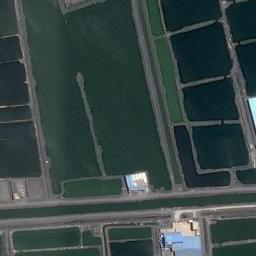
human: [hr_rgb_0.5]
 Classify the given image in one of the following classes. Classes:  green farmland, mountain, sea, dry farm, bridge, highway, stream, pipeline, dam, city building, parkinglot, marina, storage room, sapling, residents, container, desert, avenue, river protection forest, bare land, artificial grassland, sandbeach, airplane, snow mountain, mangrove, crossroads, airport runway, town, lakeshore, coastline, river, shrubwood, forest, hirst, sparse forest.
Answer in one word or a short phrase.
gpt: green farmland